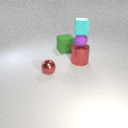
small red metal sphere in front of large red metal cylinder